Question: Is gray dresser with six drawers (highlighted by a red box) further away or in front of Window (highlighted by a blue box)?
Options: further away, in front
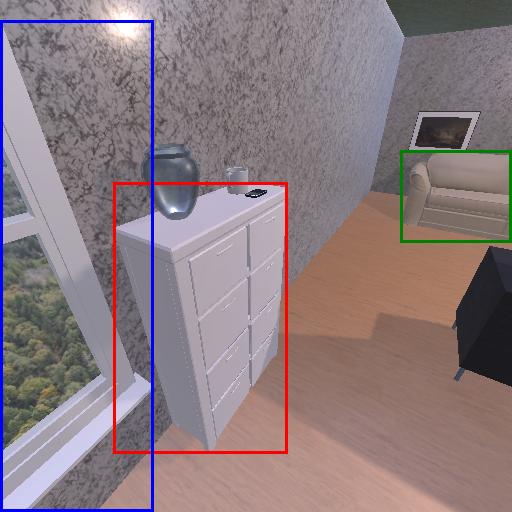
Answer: further away